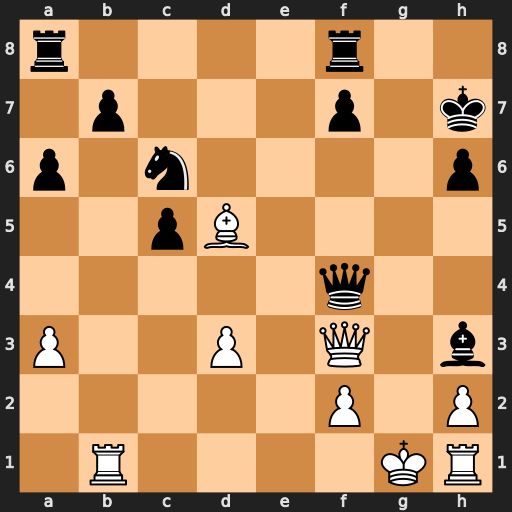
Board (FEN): r4r2/1p3p1k/p1n4p/2pB4/5q2/P2P1Q1b/5P1P/1R4KR
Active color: w
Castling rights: -
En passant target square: -
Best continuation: Qxf4 Rg8+ Qg3